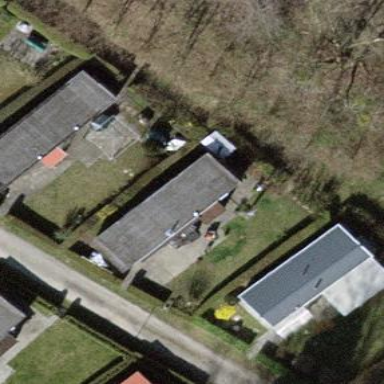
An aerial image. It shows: Static caravan.